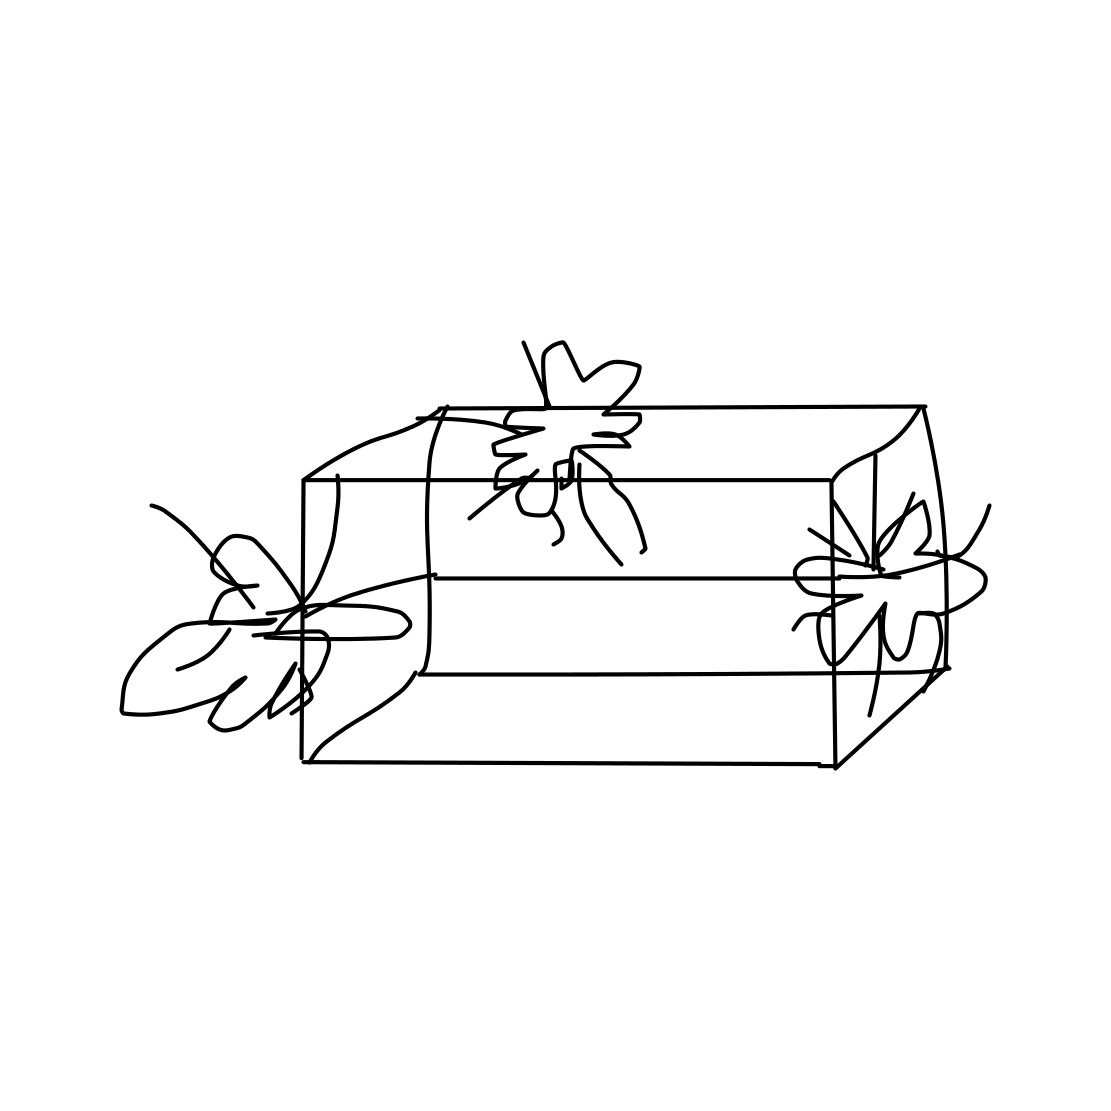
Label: present